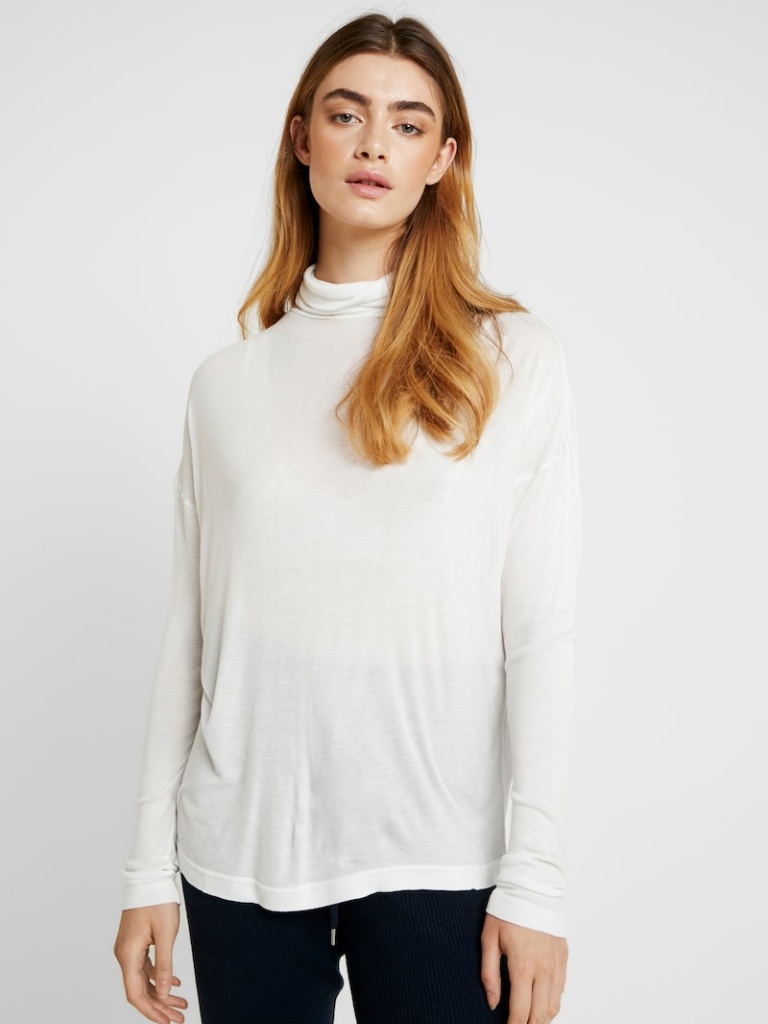
knit relaxed a long-sleeved with the sleeves down hip length Untucked turtleneck turtleneck